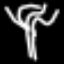
Label: palm tree